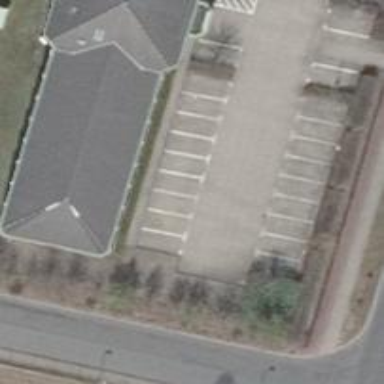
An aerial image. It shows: Parking aisle designated as service road.